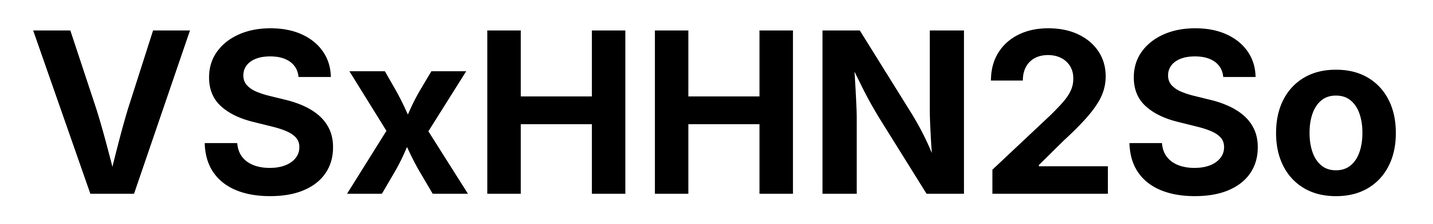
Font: Inter_Bold